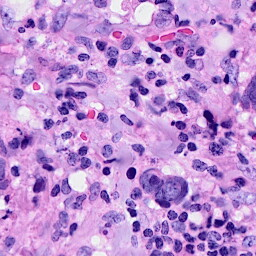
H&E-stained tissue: Breast